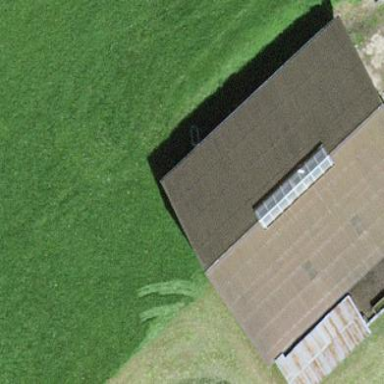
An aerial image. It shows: Farm auxiliary building.